Question: I am very new to html, jinja2, templates, and making websites in general, but my employer asked me to do this job, commissioned externally, so I am trying my best.
I am building a website in the CKAN framework, which uses Jinja2 for templating.
On some pages our customer asks to include a static .html file (provided by them). The file has to be rendered, i.e. not show the raw code.
The final page will have to look like this:

The "outer part" is handled by Jinja2 and follows a predefined layout and template equal for all pages. The "internal box" must instead render the custom .html file provided by the customer (different file for each page).
With the idea of fetching the correct name for the custom .html file in some way in the future, I am for now trying just to have .html file appear.
I have already tried with adding a block to the template like
'''
{% block static_html_desc %}
<script type="text/html", src="my_file.html">>/script>
{% endblock %}
'''
but this produces nothing (i.e. there is just white space in the spot where this is supposed to render).
Then I have tried with
'''
{% block static_html_desc %}
{# include 'my_file.html' %}
{% endblock %}
'''
which sorta works, meaning that 'my_file.html' gets rendered only if the file itself is inside the '/templates/' folder, otherwise jinja crashes with "no template found" error.
Given that this file is not dynamic, it feels wrong to put it in the templates folder; there will be several such files, so it's also more logical to keep them in the public folder and have my jinja2 template pull from there.
As said, I am quit a beginner in this so any help and details are greatly appreciated with either Jinja2 or CKAN.
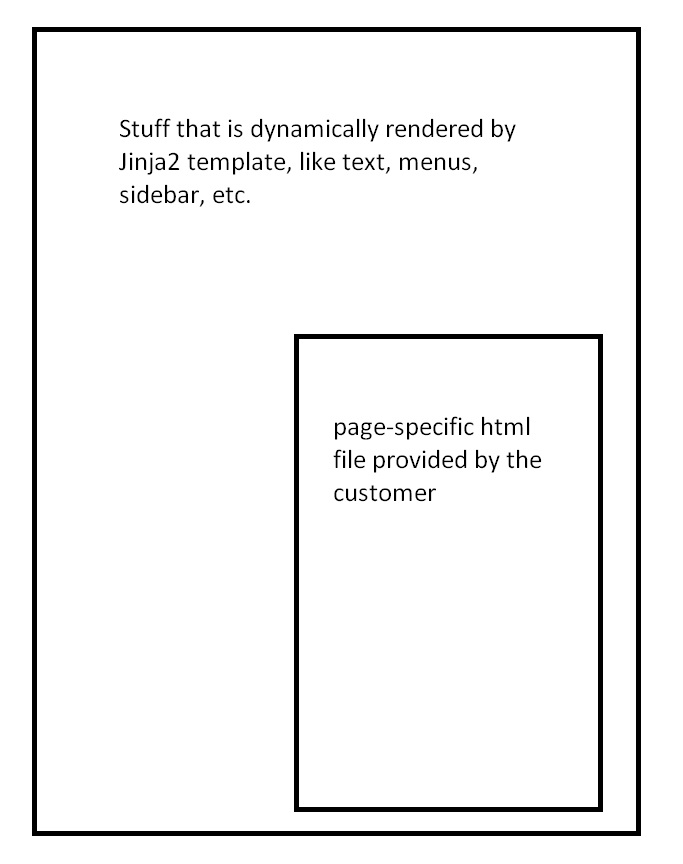
Answer: Found a good answer myself, posting here in case others are wondering the same.
The following is based on the excellent tutorial at W3School: <URL>
I created a javascript file 'custom_include_html.js', and placed it in the '/templates' folder of my CKAN plugin. (I reckon it is not a template file, but it relates directly to templates and at current I am not bothered with changing the jinja2 loader path, so I am fine with it staying in that folder).
The content of the file is the following, copied from the W3School tutorial but posted here for your own reference:
'''
function includeHTML() {
var x, i, elem, file, xhttp;
z = document.getElementByTagName("*");
for (i=0; i<z.length; i++) {
elem = z[i];
file = elem.getAttribute("custom-include-html");
if (file) {
xhttp = new XMLHttpRequest();
xhttp.onreadystatechange = function() {
if (this.readystate == 4) {
if (this.status == 200) {elem.innerHTML = this.responseText;}
if (this.status == 400) {elem.innerHTML = "Page not found, sorry."}
elem.removeAttribute("custom-include-html");
includeHTML();
}
}
xhttp.open("GET", file, true);
xhttp.send();
return;
}
}
};
'''
Then, in the Jinja2 template defining the page I have to insert the 'my_file.html' file into, I made a block as
'''
{% block static_html_desc %}
<div custom-include-html="/my_file.html"></div>
{% endblock %}
'''
Note that , exactly as I wanted in my question above.
At the bottom of the template, I call the javascript script as:
'''
{% block custom_javascript %}
<script type="text/javascript">
{% include custom_include_html.js" %}
includeHTML();
</script>
{% endblock %}
'''
The file 'my_file.html' gets then rendered in the '{% block static_html_desc %}' block.
At this point, one only has to substitute the call to 'my_file.html' with something not hardcoded, so that different pages load the corresponding '*.html' files. This is easly done with the templates helper functions.